Question: In my MySQL database I have one master table with PK 'id_duel' and another table with PK 'id_duel_player' and two FK's 'id_player' and 'id_duel'.
For every 'id_duel' I have two players with the same 'id_duel' (two players make one duel).
I want to build this statement: Give me the duel ('id_duel') consisted of this two players ('$id_player1'and '$id_player2'- this are id_player of two different players that participated in required duel)

Can anyone help my with SQL statement?
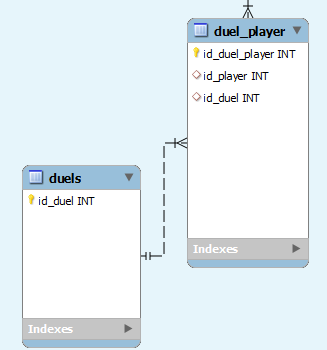
Answer: You should be able to use a 'JOIN' to make sure the two players have the same 'id_duel':
'''
SELECT id_duel
FROM duels d
INNER JOIN duel_player dp1
ON d.id_duel = dp1.id_duel
AND dp1.id_player = @id_player1
INNER JOIN duel_player dp2
ON d.id_duel = dp2.id_duel
AND dp2.id_player = @id_player2
'''